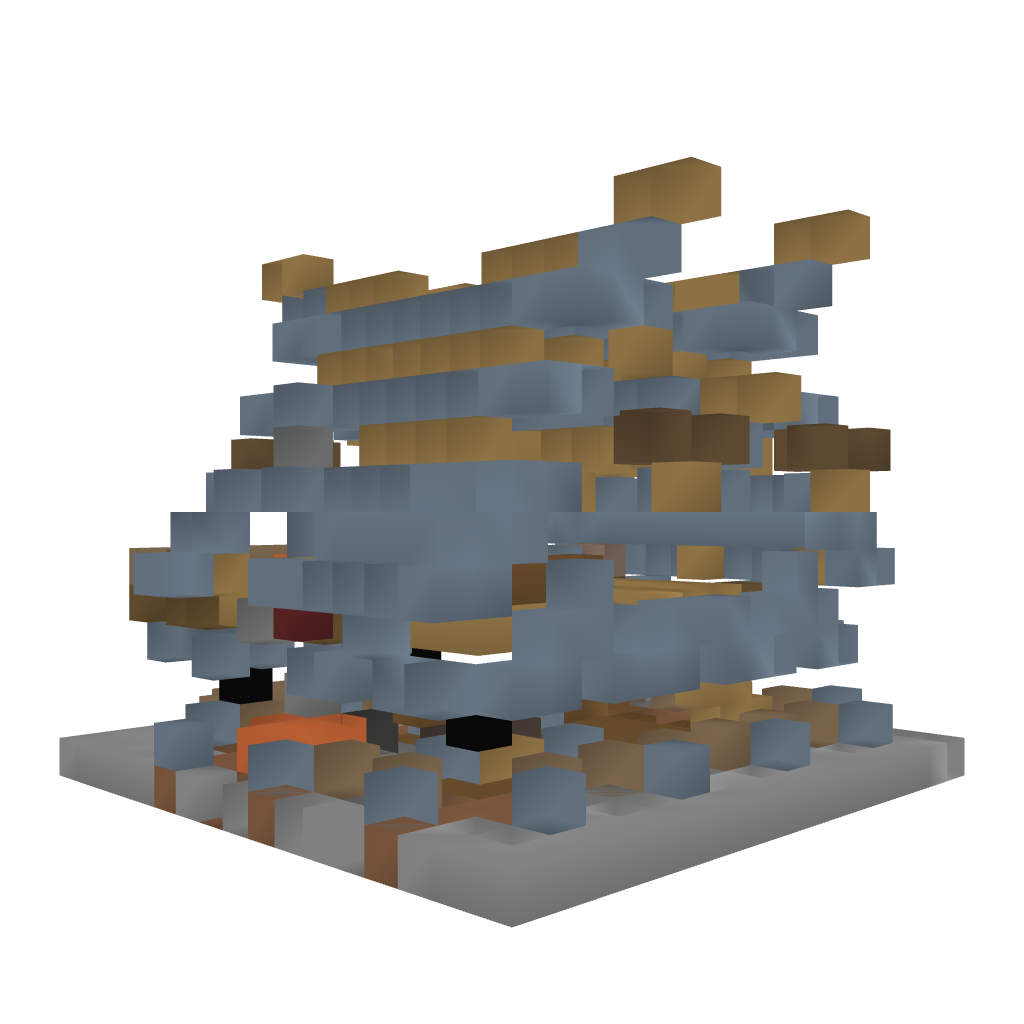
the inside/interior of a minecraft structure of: Medieval House